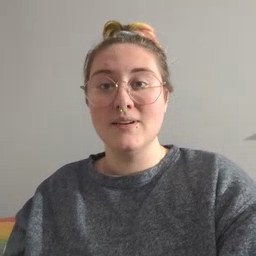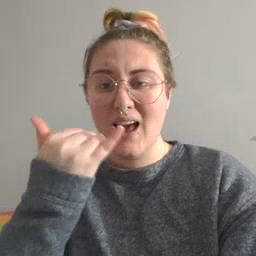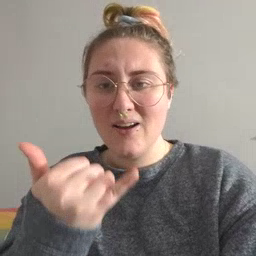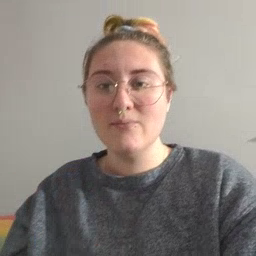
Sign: now